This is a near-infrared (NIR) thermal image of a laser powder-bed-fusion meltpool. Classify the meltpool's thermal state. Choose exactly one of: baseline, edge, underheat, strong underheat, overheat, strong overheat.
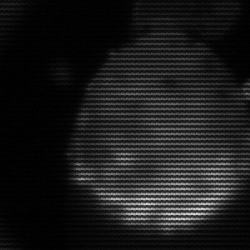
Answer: edge